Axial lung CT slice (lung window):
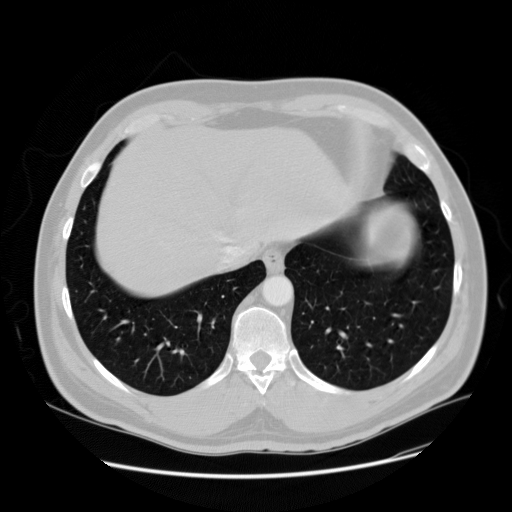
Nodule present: no